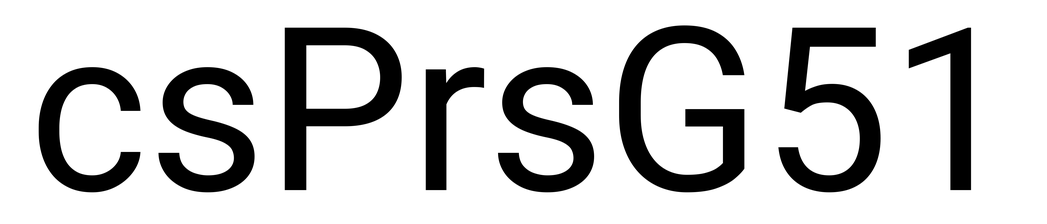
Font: Roboto_Regular